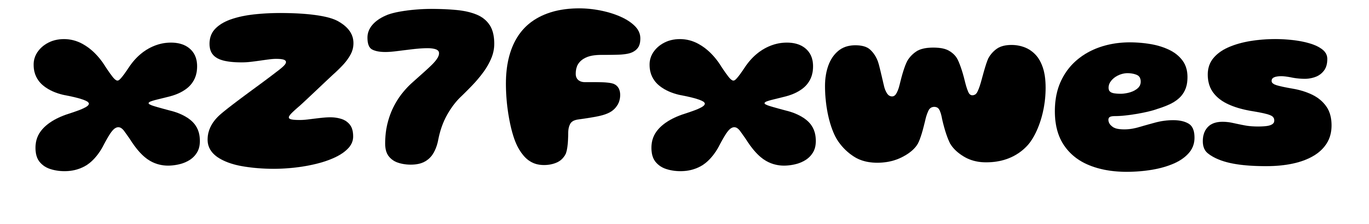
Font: Gluten_ExtraBold